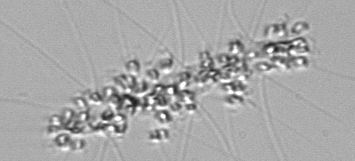
Label: Chaetoceros_didymus_TAG_external_flagellate